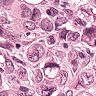
Metastatic tissue present: yes